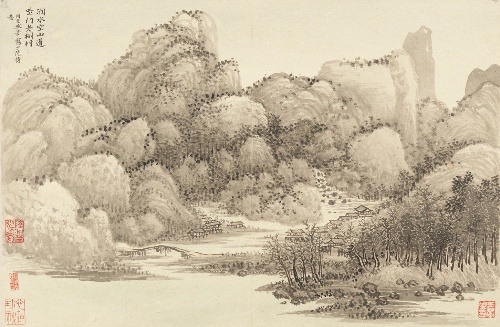
Title: 清　王翬、王時敏　仿古山水圖　冊|Landscapes after old masters
Artist: Wang Hui|Wang Shimin
Artist bio: Chinese, 1632–1717|Chinese, 1592–1680
Date: dated 1674 and 1677
Object type: Album
Classification: Paintings
Medium: Album of twelve leaves; ink and color on paper
Culture: China
Period: Qing dynasty (1644–1911)
Dimensions: Ten paintings by Wang Hui (a–j): 8 5/8 x 13 1/4 in. (22 x 33.8 cm); two paintings by Wang Shimin (k, l): 10 x 13 in. (25.4 x 33 cm)
Department: Asian Art
Credit line: Purchase, The Dillon Fund Gift, 1989
Accession year: 1989
Repository: Metropolitan Museum of Art, New York, NY
Tags: Landscapes|Mountains